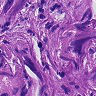
Metastatic tissue present: yes